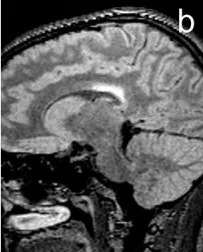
Initial MRI of the brain demonstrating rather typical finding of demyelinating disease fulfilling McDonald diagnostic criteria for multiple sclerosis. (b,d) 3D fluid-attenuated inversion recovery (FLAIR) images of the brain in the sagittal plane. Brain MRI revealed several periventricular white matter lesions including the largest FLAIR hyperintense plaque within the corpus callosum.
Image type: radiology (mri)